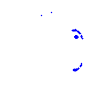
Particle: proton